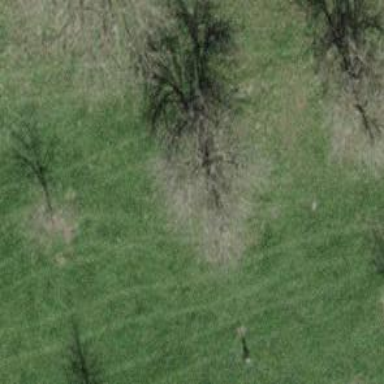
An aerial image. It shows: Beautiful tree in nature.